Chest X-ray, PA view. Patient: 39 years old, sex M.
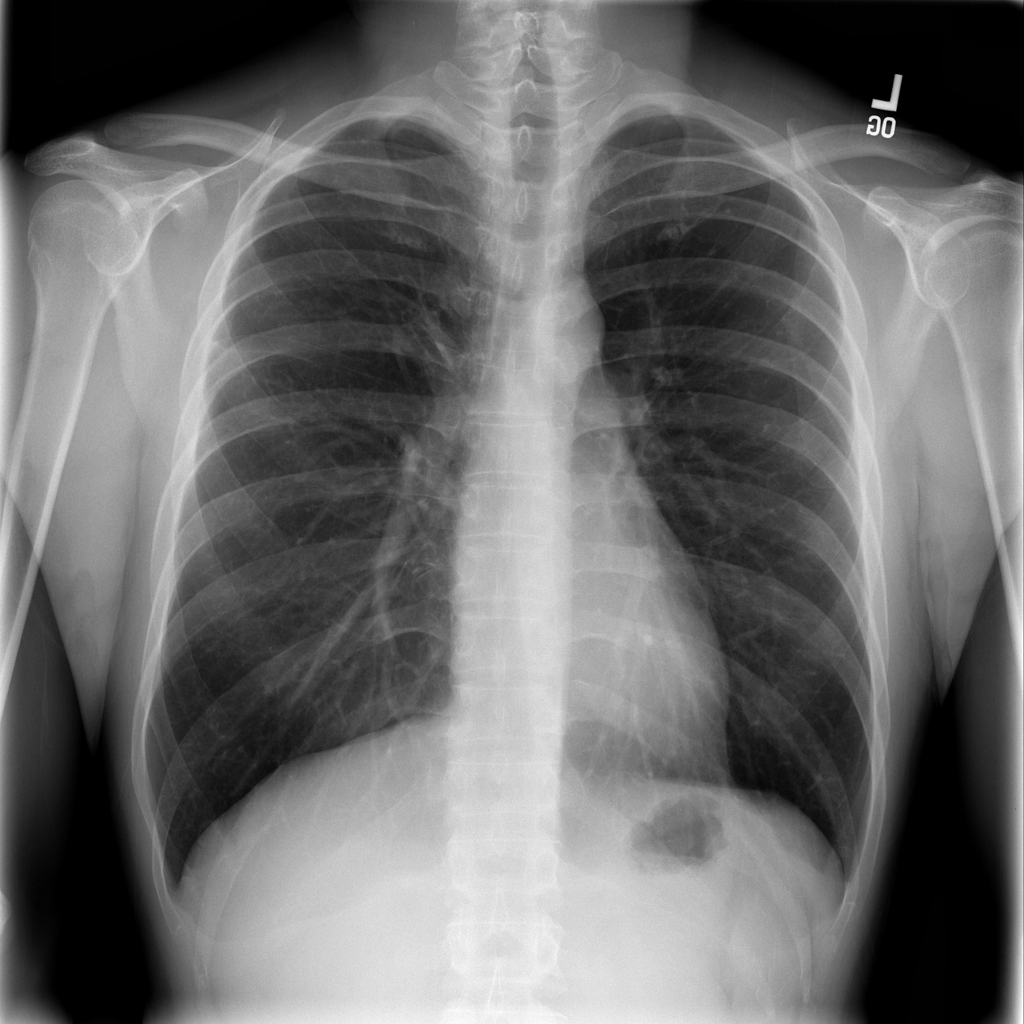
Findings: No Finding